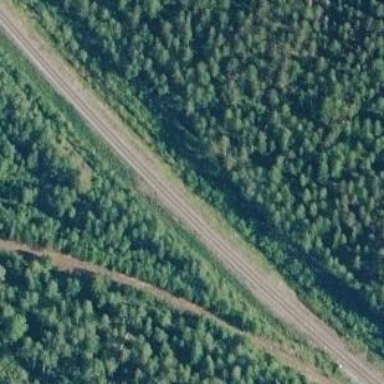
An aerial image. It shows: Railway track.